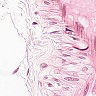
Metastatic tissue present: no